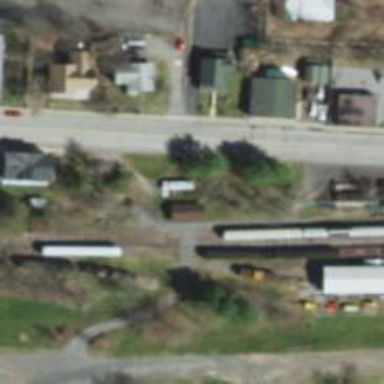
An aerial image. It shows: Preserved railway siding.